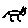
Label: cat